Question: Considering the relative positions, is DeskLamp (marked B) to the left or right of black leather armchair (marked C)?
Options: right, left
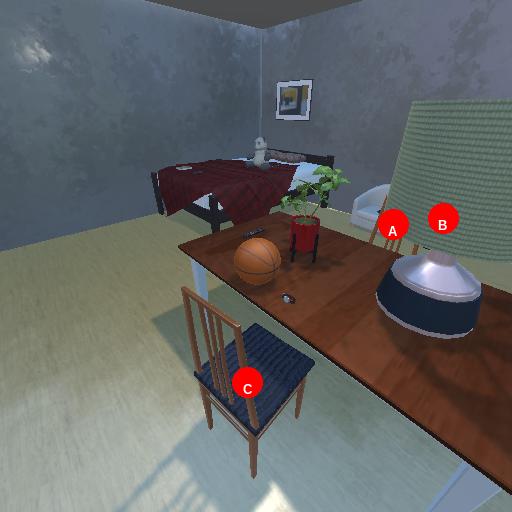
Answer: right